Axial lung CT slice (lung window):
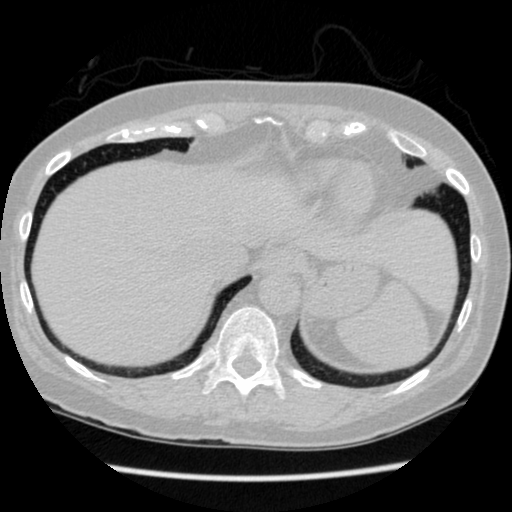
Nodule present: no